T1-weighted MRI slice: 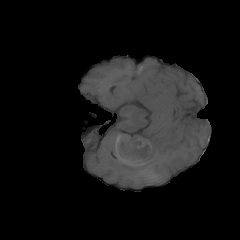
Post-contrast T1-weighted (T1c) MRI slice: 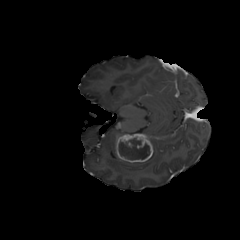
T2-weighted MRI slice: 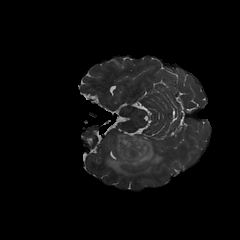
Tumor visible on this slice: yes